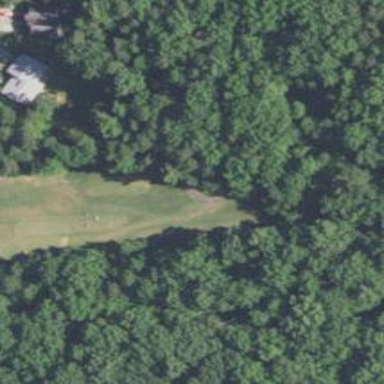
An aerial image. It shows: Well-maintained asphalt path suitable for golfing. The path has grade1 tracktype.